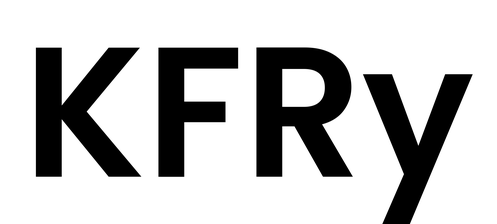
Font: Poppins-SemiBold